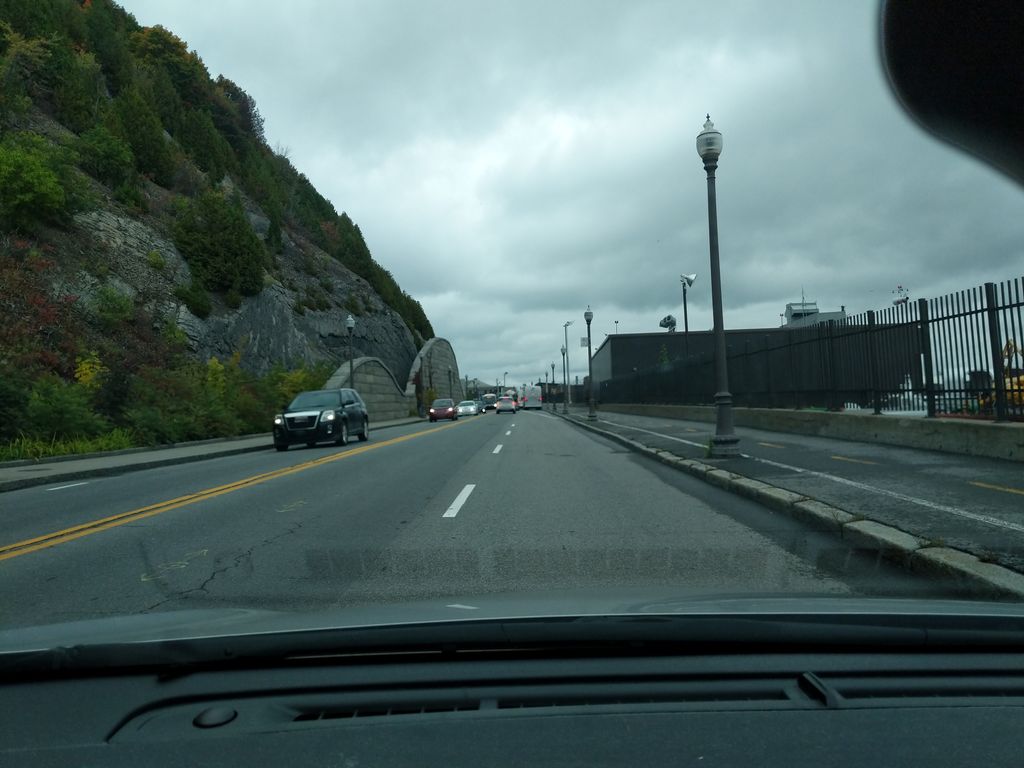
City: quebec_city